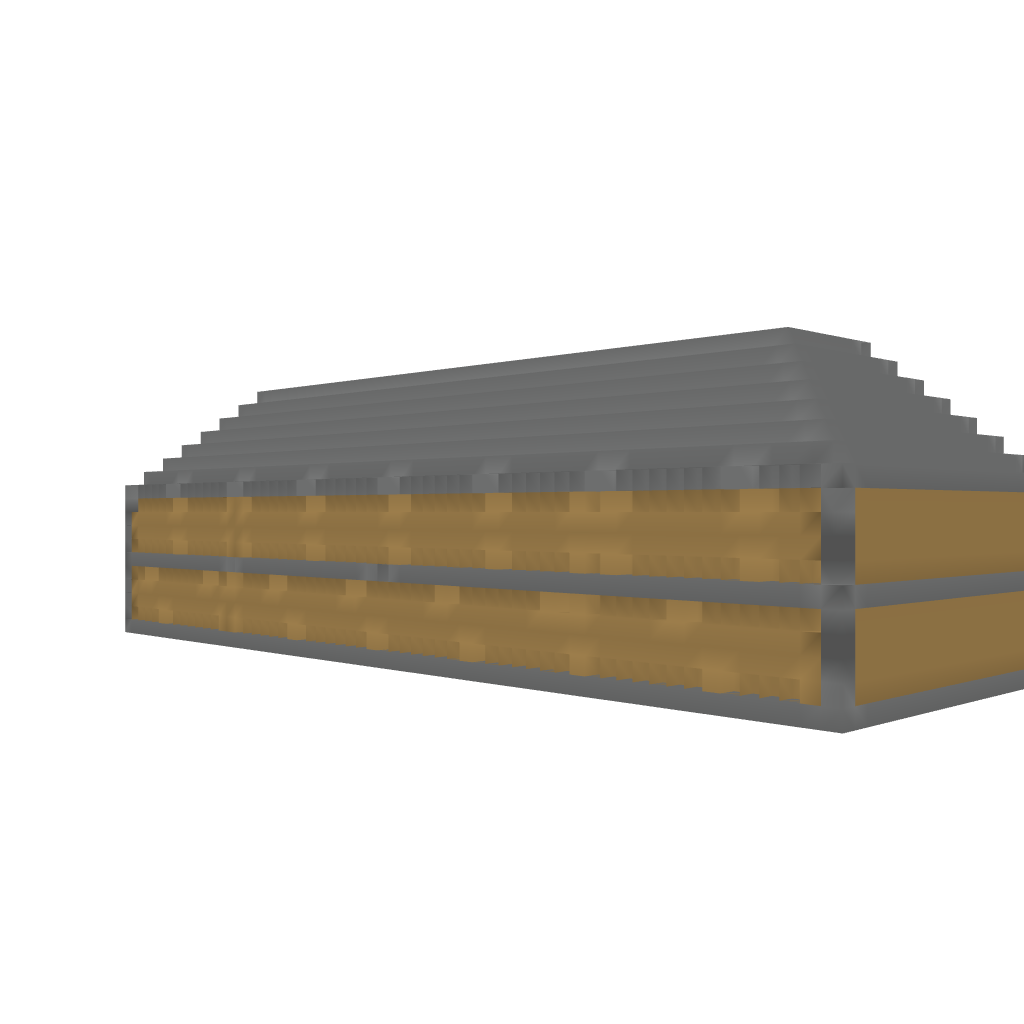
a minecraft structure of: Deluxe Mansion